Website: bh-photo
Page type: receipt
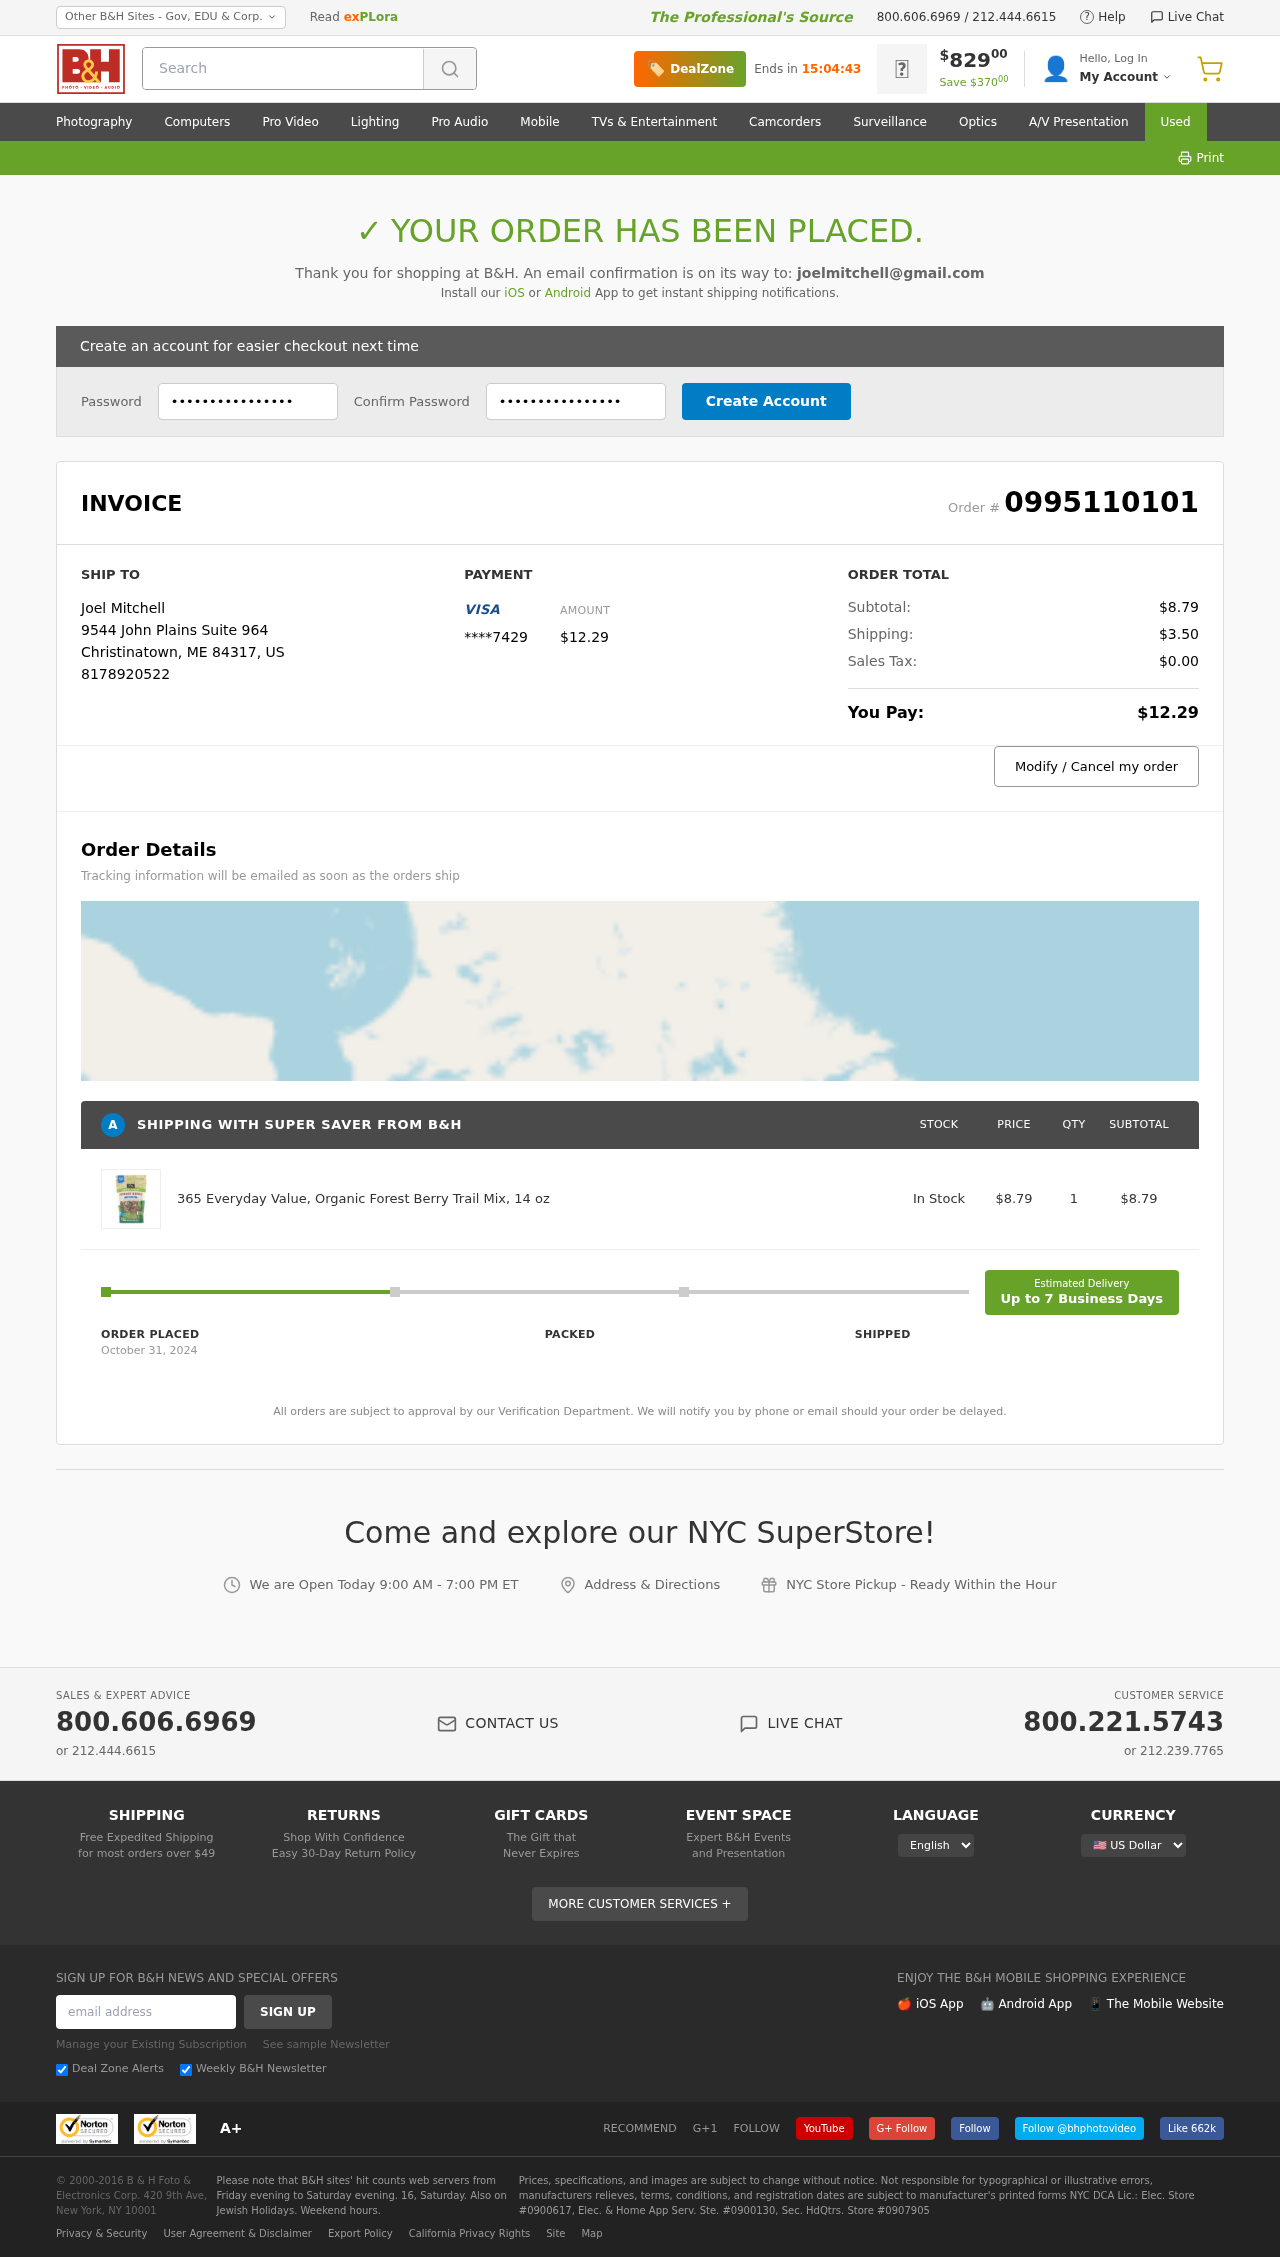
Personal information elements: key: PII_CARD_LAST4
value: ****7429
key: PII_CITY
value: Christinatown
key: PII_COUNTRY_CODE
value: US
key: PII_EMAIL
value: joelmitchell@gmail.com
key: PII_FULLNAME
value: Joel Mitchell
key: PII_PHONE
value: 8178920522
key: PII_POSTCODE
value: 84317
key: PII_STATE_ABBR
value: ME
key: PII_STREET
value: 9544 John Plains Suite 964
Product elements: key: PRODUCT1_NAME
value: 365 Everyday Value, Organic Forest Berry Trail Mix, 14 oz
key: PRODUCT1_PRICE
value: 8.79
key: PRODUCT1_QUANTITY
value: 1
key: PRODUCT1_SUBTOTAL
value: $8.79
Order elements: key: ORDER_ID
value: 0995110101
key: ORDER_TOTAL
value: $12.29
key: ORDER_SUBTOTAL
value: $8.79
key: ORDER_SHIPPING_COST
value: $3.50
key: ORDER_TAX
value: $0.00
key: ORDER_DATE
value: October 31, 2024
Search elements: key: HEADER_SEARCH
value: Search